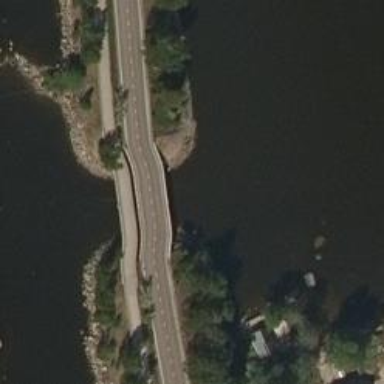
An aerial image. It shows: Secondary road crossing bridge.